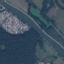
Land use / land cover class: River